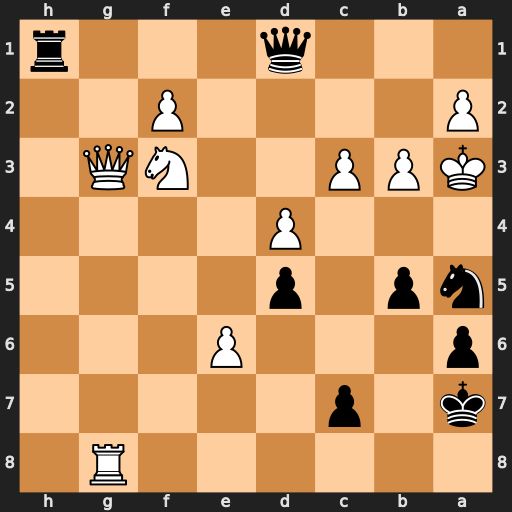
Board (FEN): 6R1/k1p5/p3P3/np1p4/3P4/KPP2NQ1/P4P2/3q3r
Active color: b
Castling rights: -
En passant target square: -
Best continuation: Qc1+ Kb4 Nc6+ Kc5 Qxc3+